Current action and preconditions to check: trajectory_clear

Your task: For each precondition in the list above, predict whether it will hold at this action.

Consider the current scene as observed from the mobile robot's camera, and analyze the predicted future states of all dynamic agents (e.g., people, animals, vehicles, or any moving entities) within the NEXT SECOND.

IMPORTANT: Only answer "very likely" if you are absolutely certain—based on strong, clear evidence—that a dynamic agent will violate the precondition in the predicted future state. Do NOT answer "very likely" for unlikely, ambiguous, or low-probability risks.

Ask yourself for each precondition: Is there a high probability, with clear and convincing evidence, that the predicted future states of any dynamic agent will interfere with the predicted future state of the currently executing action within the NEXT SECOND, causing that precondition to fail?

Assess the risk level based on these predictions. Use "likely" or "very likely" if motions create a clear risk of interference.

Use "neutral" or "improbable" if agents are nearby but their predicted paths are clearly diverging or non-conflicting.

Failure Risk Categories: "very improbable", "improbable", "neutral", "likely", "very likely"

Answer Format: Output ONLY the probability_of_failure value from these categories: "very improbable", "improbable", "neutral", "likely", "very likely"

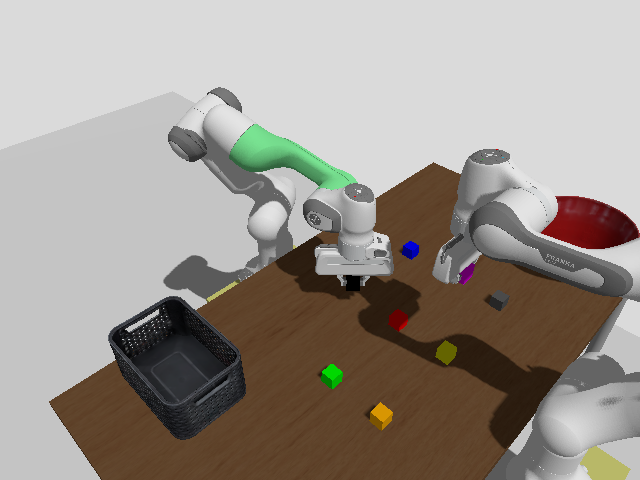

Answer: very improbable